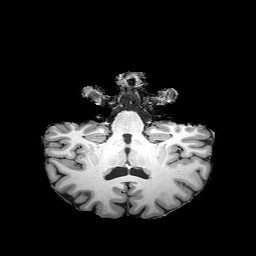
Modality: T1w
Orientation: sagittal
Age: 49
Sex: female
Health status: healthy